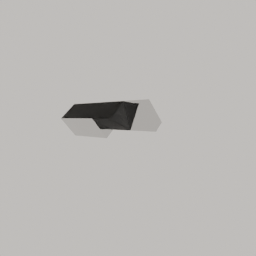
Label: furniture